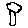
Label: tree